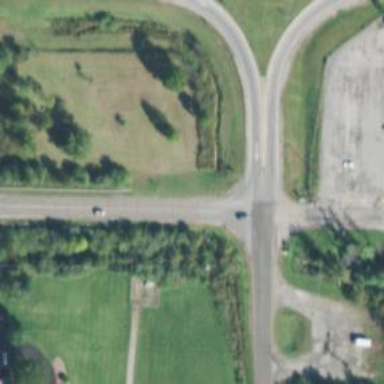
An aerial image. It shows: Road with stop sign.